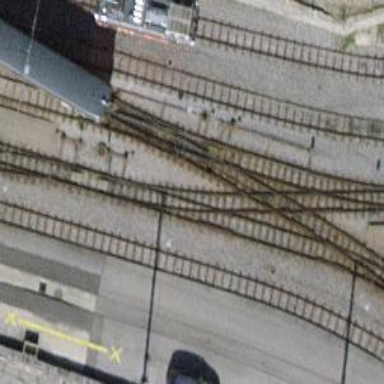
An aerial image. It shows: Narrow-gauge railway with electrified tracks using contact line. Located in service yard with one track.